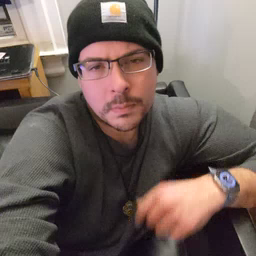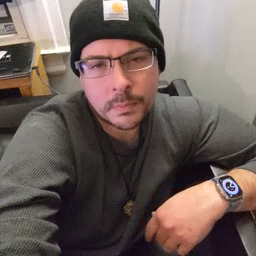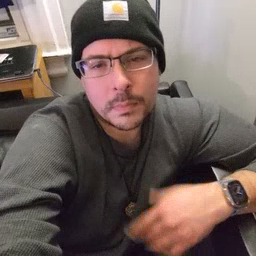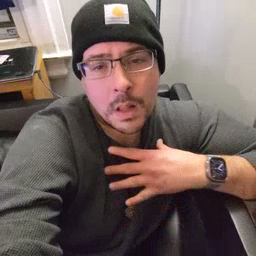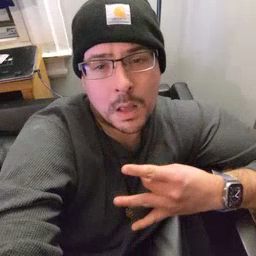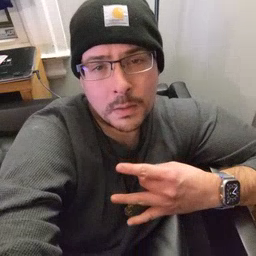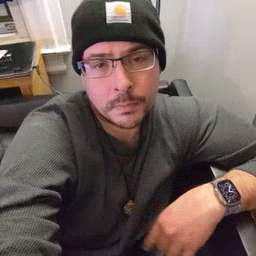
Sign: like